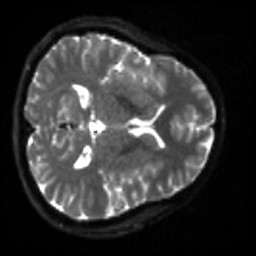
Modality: sbref
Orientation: axial
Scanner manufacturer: siemens
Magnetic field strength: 3 T
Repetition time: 4 s
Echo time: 0.0594 s